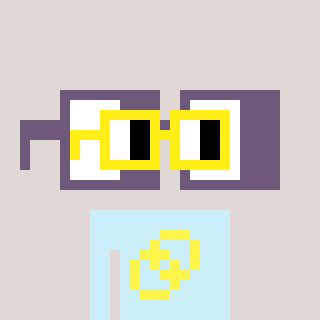
a pixel art character with square yellow glasses, a glasses-shaped head and a cold-colored body on a warm background